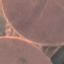
Land use / land cover: AnnualCrop